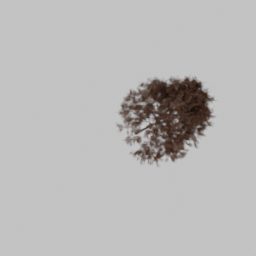
Label: nature